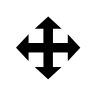
Cursor type: all_scroll
OS/theme: linux-xcursor-pro
Variant: black